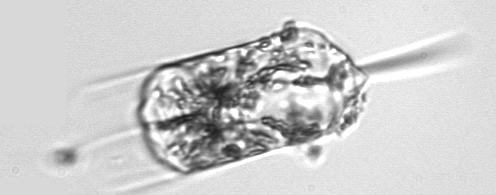
Label: Ditylum_brightwellii